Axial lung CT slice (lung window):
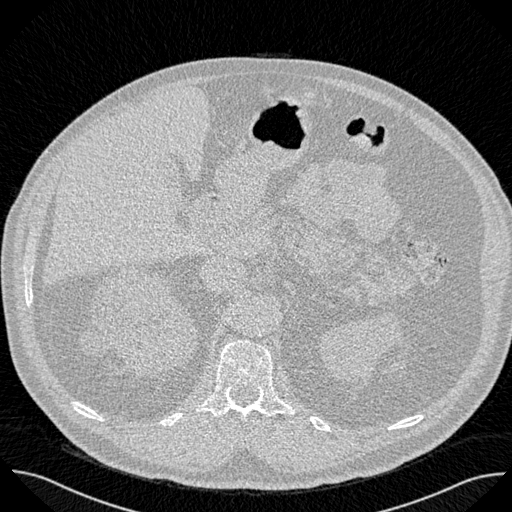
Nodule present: no